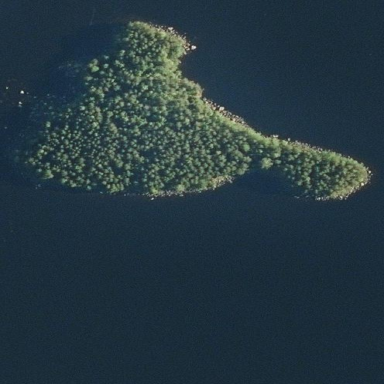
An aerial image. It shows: Island covered with woodland.